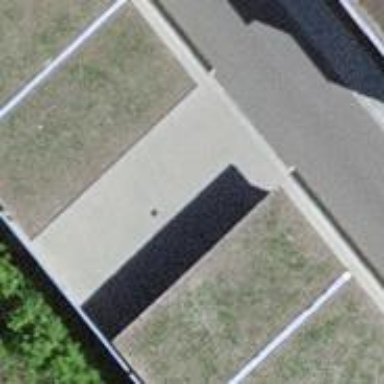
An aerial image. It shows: Carport building.